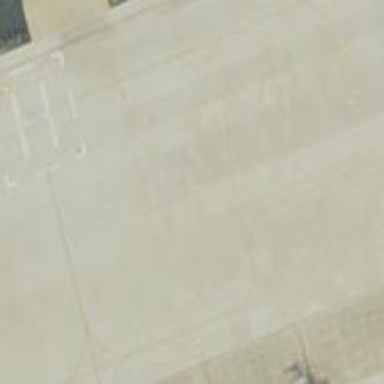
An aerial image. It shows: Image of taxiway at airport.